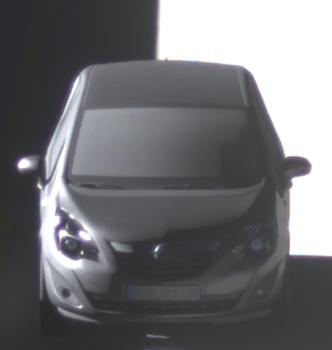
Make: Opel
Model: Meriva 1.4
Detailed model: Meriva (B)
Model produced from: 2010/05
Model produced until: 2013/11
Doors: 5
Color: gray
Road condition: dry road
Daytime: morning or afternoon
Contrast: high contrast